Question: > Primary U.S. interstate highways are numbered 1-99.
Odd numbers (like the 5 or 95) go north/south, and evens (like the 10 or 90) go east/west.
Auxiliary highways are numbered 100-999, and service the primary highway indicated by the rightmost two digits. Thus, I-405 services I-5, and I-290 services I-90.
> Given a highway number, indicate whether it is a primary or auxiliary highway. If auxiliary, indicate what primary highway it serves. Also indicate if the (primary) highway runs north/south or east/west.
> Ex: If the input is:
'90'
the output is:
'I-90 is primary, going east/west.'
Ex: If the input is:
'290'
the output is:
'I-290 is auxiliary, serving I-90, going east/west.'
Ex: If the input is:
'0'
the output is:
'0 is not a valid interstate highway number.'
'''
highway_number = int(input("Enter highway number: "))
# output if the highway is invalid
if ((highway_number <1) or (highway_number >999)):
print (' {} is not a valid highway number'.format (highway_number))
else: # valid
if (highway_number >99):
print ( ' I-{} is a auxillary highway '.format (highway_number))
# serves the primary interstate highway
primary_number = highway_number % 100
print (' serving I-{}'.format(primary_number))
else: # must be 1-99 and it is primary interstate highway
primary_interstate_highway = highway_number
print (' I-{} is a primary interstate highway'.format(highway_number))
# direction
if (primary_interstate_highway %2) == 0): #Event
print('going east/west')
else: #odd
print('going south/north')
'''
This is where the error is currently.

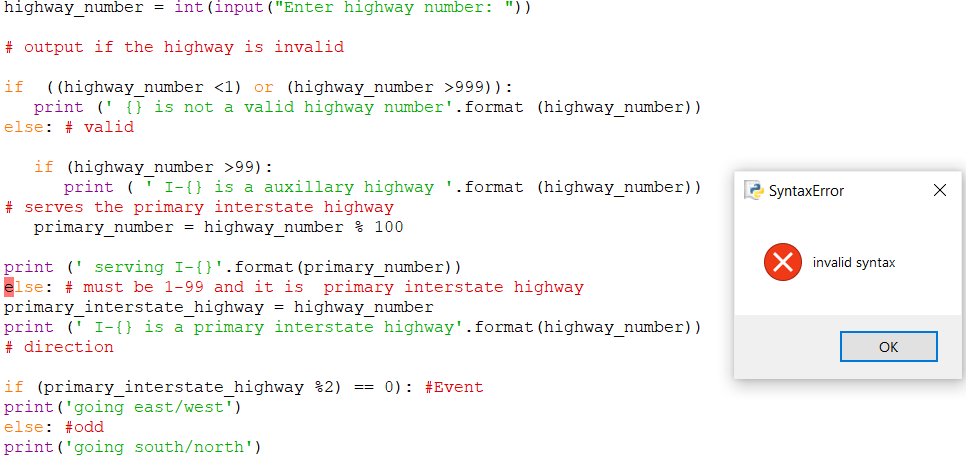
Answer: You shouldn't need nested checks at all, since each part is its own conditional.
You can also use intermediate variables for each condition, which would make it easier to use in your final output
Notice that each 'if' has an (optional) matching 'else' on the same vertical indentation line
'''
# Get and check input
highway_number = int(input("Enter highway number: "))
if highway_number < 1 or highway_number > 999:
print (' {} is not a valid highway number'.format (highway_number))
quit()
# Type + serving
if highway_number > 100:
road_type = 'auxiliary'
serving = str(highway_number % 100)
else:
road_type = 'primary'
serving = ''
# Direction
if highway_number % 2 == 0:
going = 'east/west'
else:
going = 'north/south'
# Create output
output = ['I-{}'.format(highway_number), 'is', road_type + ',']
if serving:
output.extend(['serving', 'I-{},'.format(serving)])
output.extend(['going', going])
print(' '.join(output))
'''